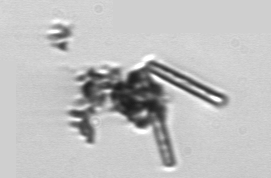
Label: Thalassionema